Chest X-ray:
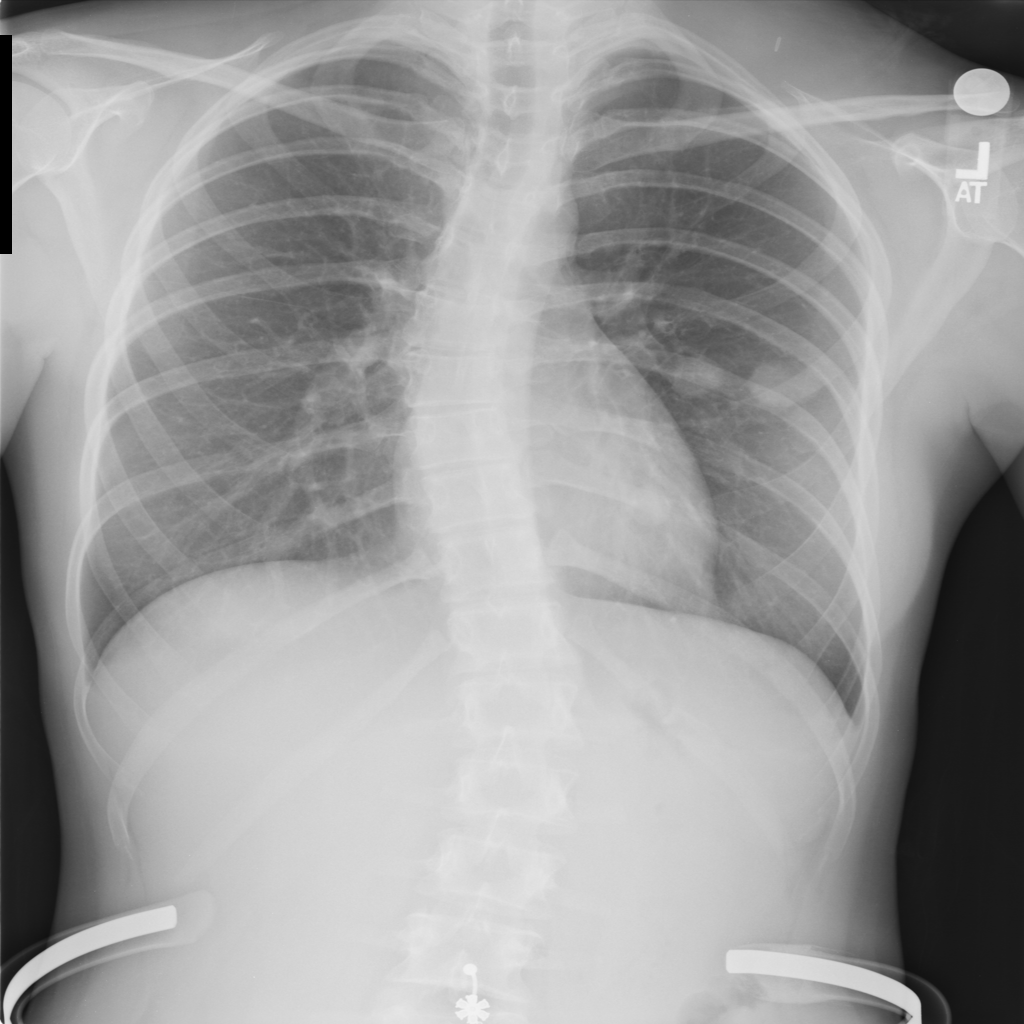
Findings: Nodule
No abnormal finding: no